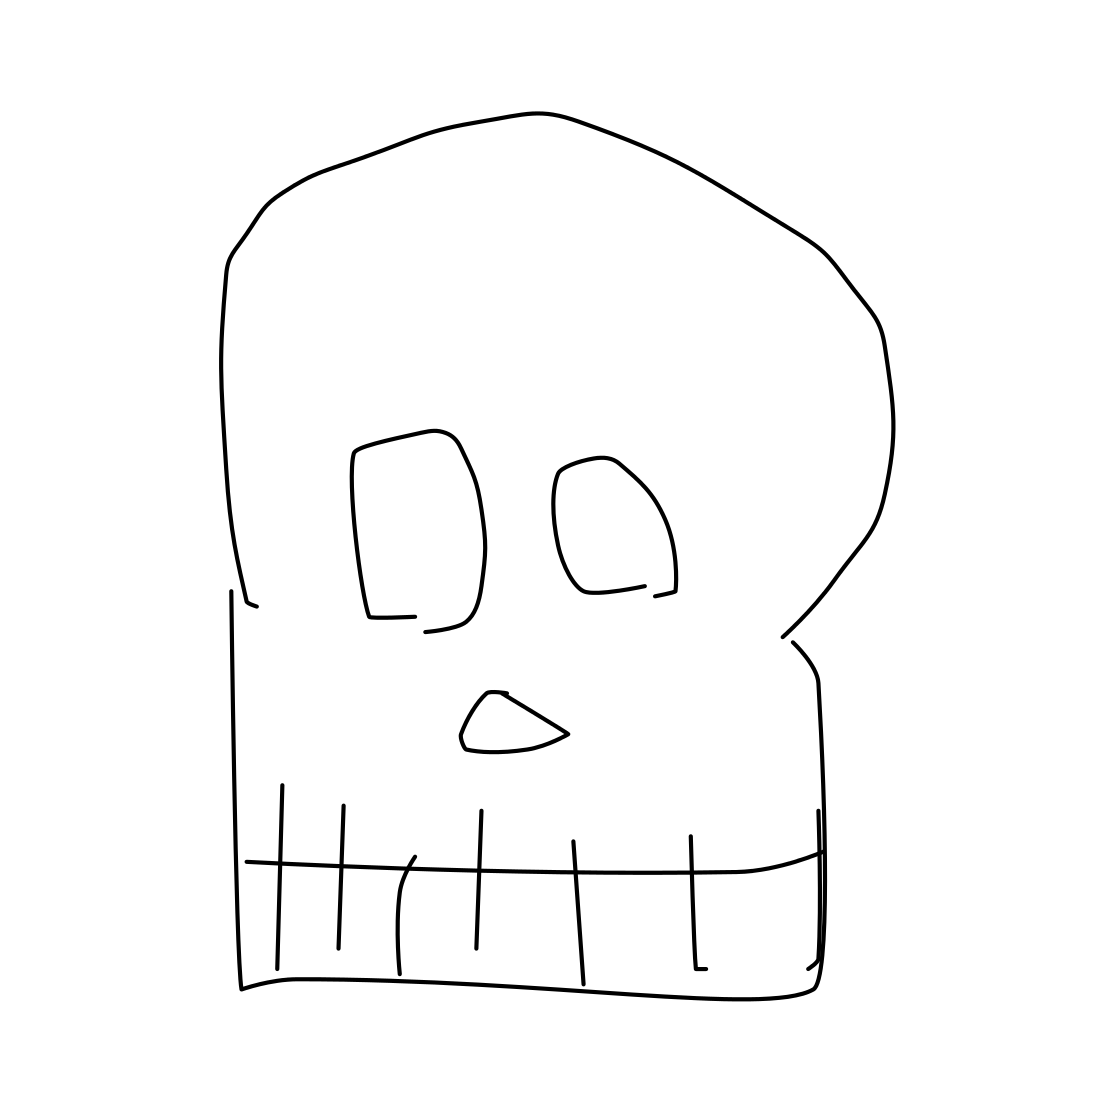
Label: skull